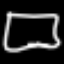
Label: square